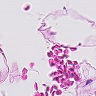
Metastatic tissue present: no